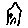
Label: house